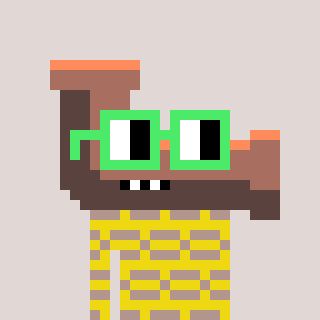
a pixel art character with square light green glasses, a pipe-shaped head and a yellow-colored body on a warm background